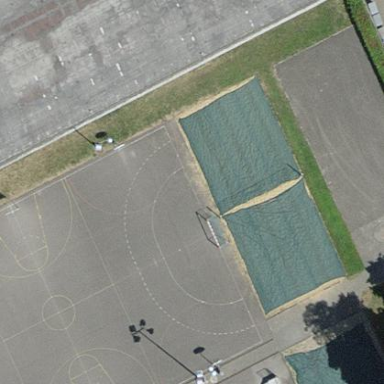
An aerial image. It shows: Beach volleyball pitch for leisure land.